Question: Supposed I have structures like this
'''
typedef struct _student {
int studentID;
char name[30];
char class[10];
char department[10];
} Student;
'''
and the following function creates new variables of type Student:
'''
Student *new_student(int id, char *name, char *class, char *dept) {
Student *s = (Student *)malloc(sizeof(Student *));
s->studentID = id;
strncpy(s->name, name, sizeof(s->name) - 1);
s->name[sizeof(s->name) - 1] = '';
strncpy(s->class, class, sizeof(s->class) - 1);
s->class[sizeof(s->class) - 1] = '';
strncpy(s->department, dept, sizeof(s->department) - 1);
s->department[sizeof(s->department) - 1] = '';
return s;
}
void display_student(Student *s) {
printf("Student: %d | %s | %s | %s
", s->studentID, s->name, s->class, s->department);
}
'''
To test my code, I just write something simple in my main()
'''
int main() {
Student *s1 = new_student(20111201, "Lurther King Anders Something", "ICT-56", "SoICT");
Student *s2 = new_student(20111202, "Harry Potter", "ICT-56", "SoICT");
Student *s3 = new_student(20111203, "Hermione Granger", "ICT-56", "SoICT");
Student *s4 = new_student(20111204, "Ron Weasley", "ICT-56", "SoICT");
display_student(s1);
display_student(s2);
display_student(s3);
display_student(s4);
return 0;
}
'''
However, the results is unexpected and weird to me:

Can someone please explain for me why the weird result is! I think I did things in a correct manner, I've applied safe use of strncpy, but I dont' understand the output.
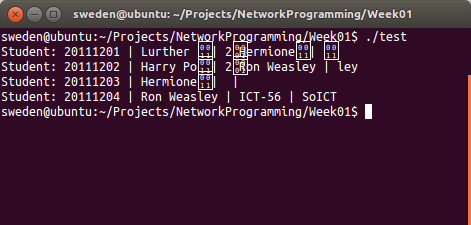
Answer: This
'''
... malloc(sizeof(Student *));
'''
allocates
'''
sizeof(Student *)
'''
bytes. Which typically is 4 or 8 as 'Student *' is a pointer type.
You propably want
'''
... malloc(sizeof(Student));
'''
ov even better:
'''
Student * s = malloc(sizeof(*s));
'''
or even without the useless parenthesis:
'''
Student * s = malloc(sizeof *s); /* sizeof is an operator, not a function. */
'''
Read 'malloc(sizeof *s)' as: "'s'"